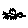
Label: bird